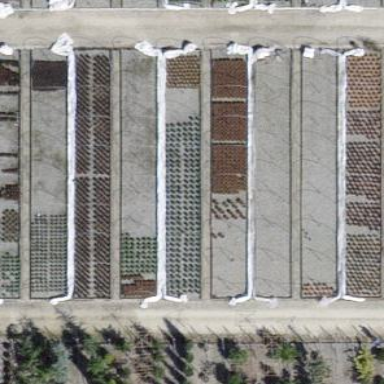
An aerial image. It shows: Plant nursery area.